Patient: sex M, age 22
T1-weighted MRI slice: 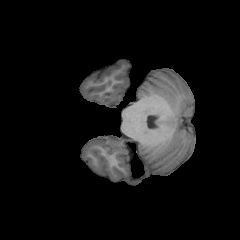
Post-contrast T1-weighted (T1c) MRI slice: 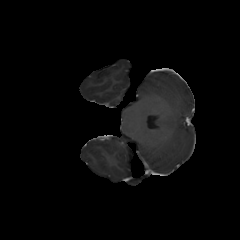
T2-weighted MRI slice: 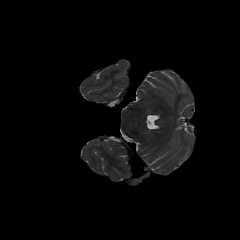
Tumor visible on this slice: no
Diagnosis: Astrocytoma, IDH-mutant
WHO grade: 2